Question: I would like to know what the best way is to format the following layout:
(with eveything aligned and spaced neatly):

Here is the HTML:
'''
<div class"wrapper">
<img alt="Image 1" src="images/image1.png" />
<div class="description">
<h1>Heading 1</h1>
<p>Paragraph 1</h1>
</div>
</div>
'''
I tried the following but the vertical-align property does not seem to be working as I cannot align the top of the h1 with the top of the image:
'''
img, div.description {
float: left;
}
div.description { margin-left: 10px; vertical-align: top; }
h1 { background: blue; }
p { background: red; }
'''
What if instead of how the right hand side part is displayed below,
we wanted the right hand side to also be vertically centered instead
of being top aligned?
Here is the JSFiddle link:
<URL>
OK, to keep the text from dropping down below when the browser is resized it is necessary to specify the width of the wrapper element to something like 700px. Then it works.
Thanks.
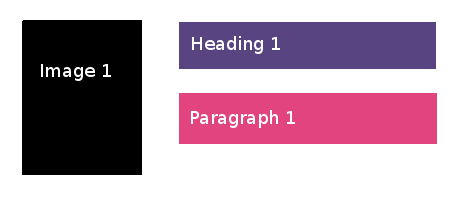
Answer: in css you need to do this
'''
img{
float: left;
height: 300px
}
div{
float: left;
}
h1{
padding: 10px;
background-color: #584480;
color: #fff;
font-weight: normal;
font-size: 25px;
margin: 0 0 10px 10px;
}
p{
padding: 10px;
background-color: #E24480;
color: #fff;
font-weight: normal;
font-size: 25px;
margin: 0 0 10px 10px;
}
'''
nothing more ...
Hope this will help you ...